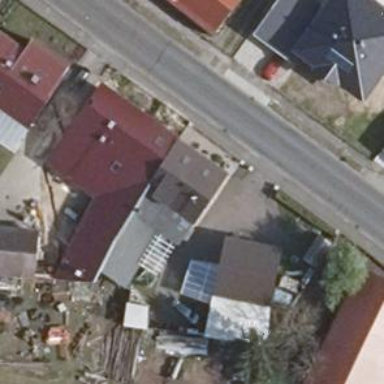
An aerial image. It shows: Semidetached house with flat light gray roof.